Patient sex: F
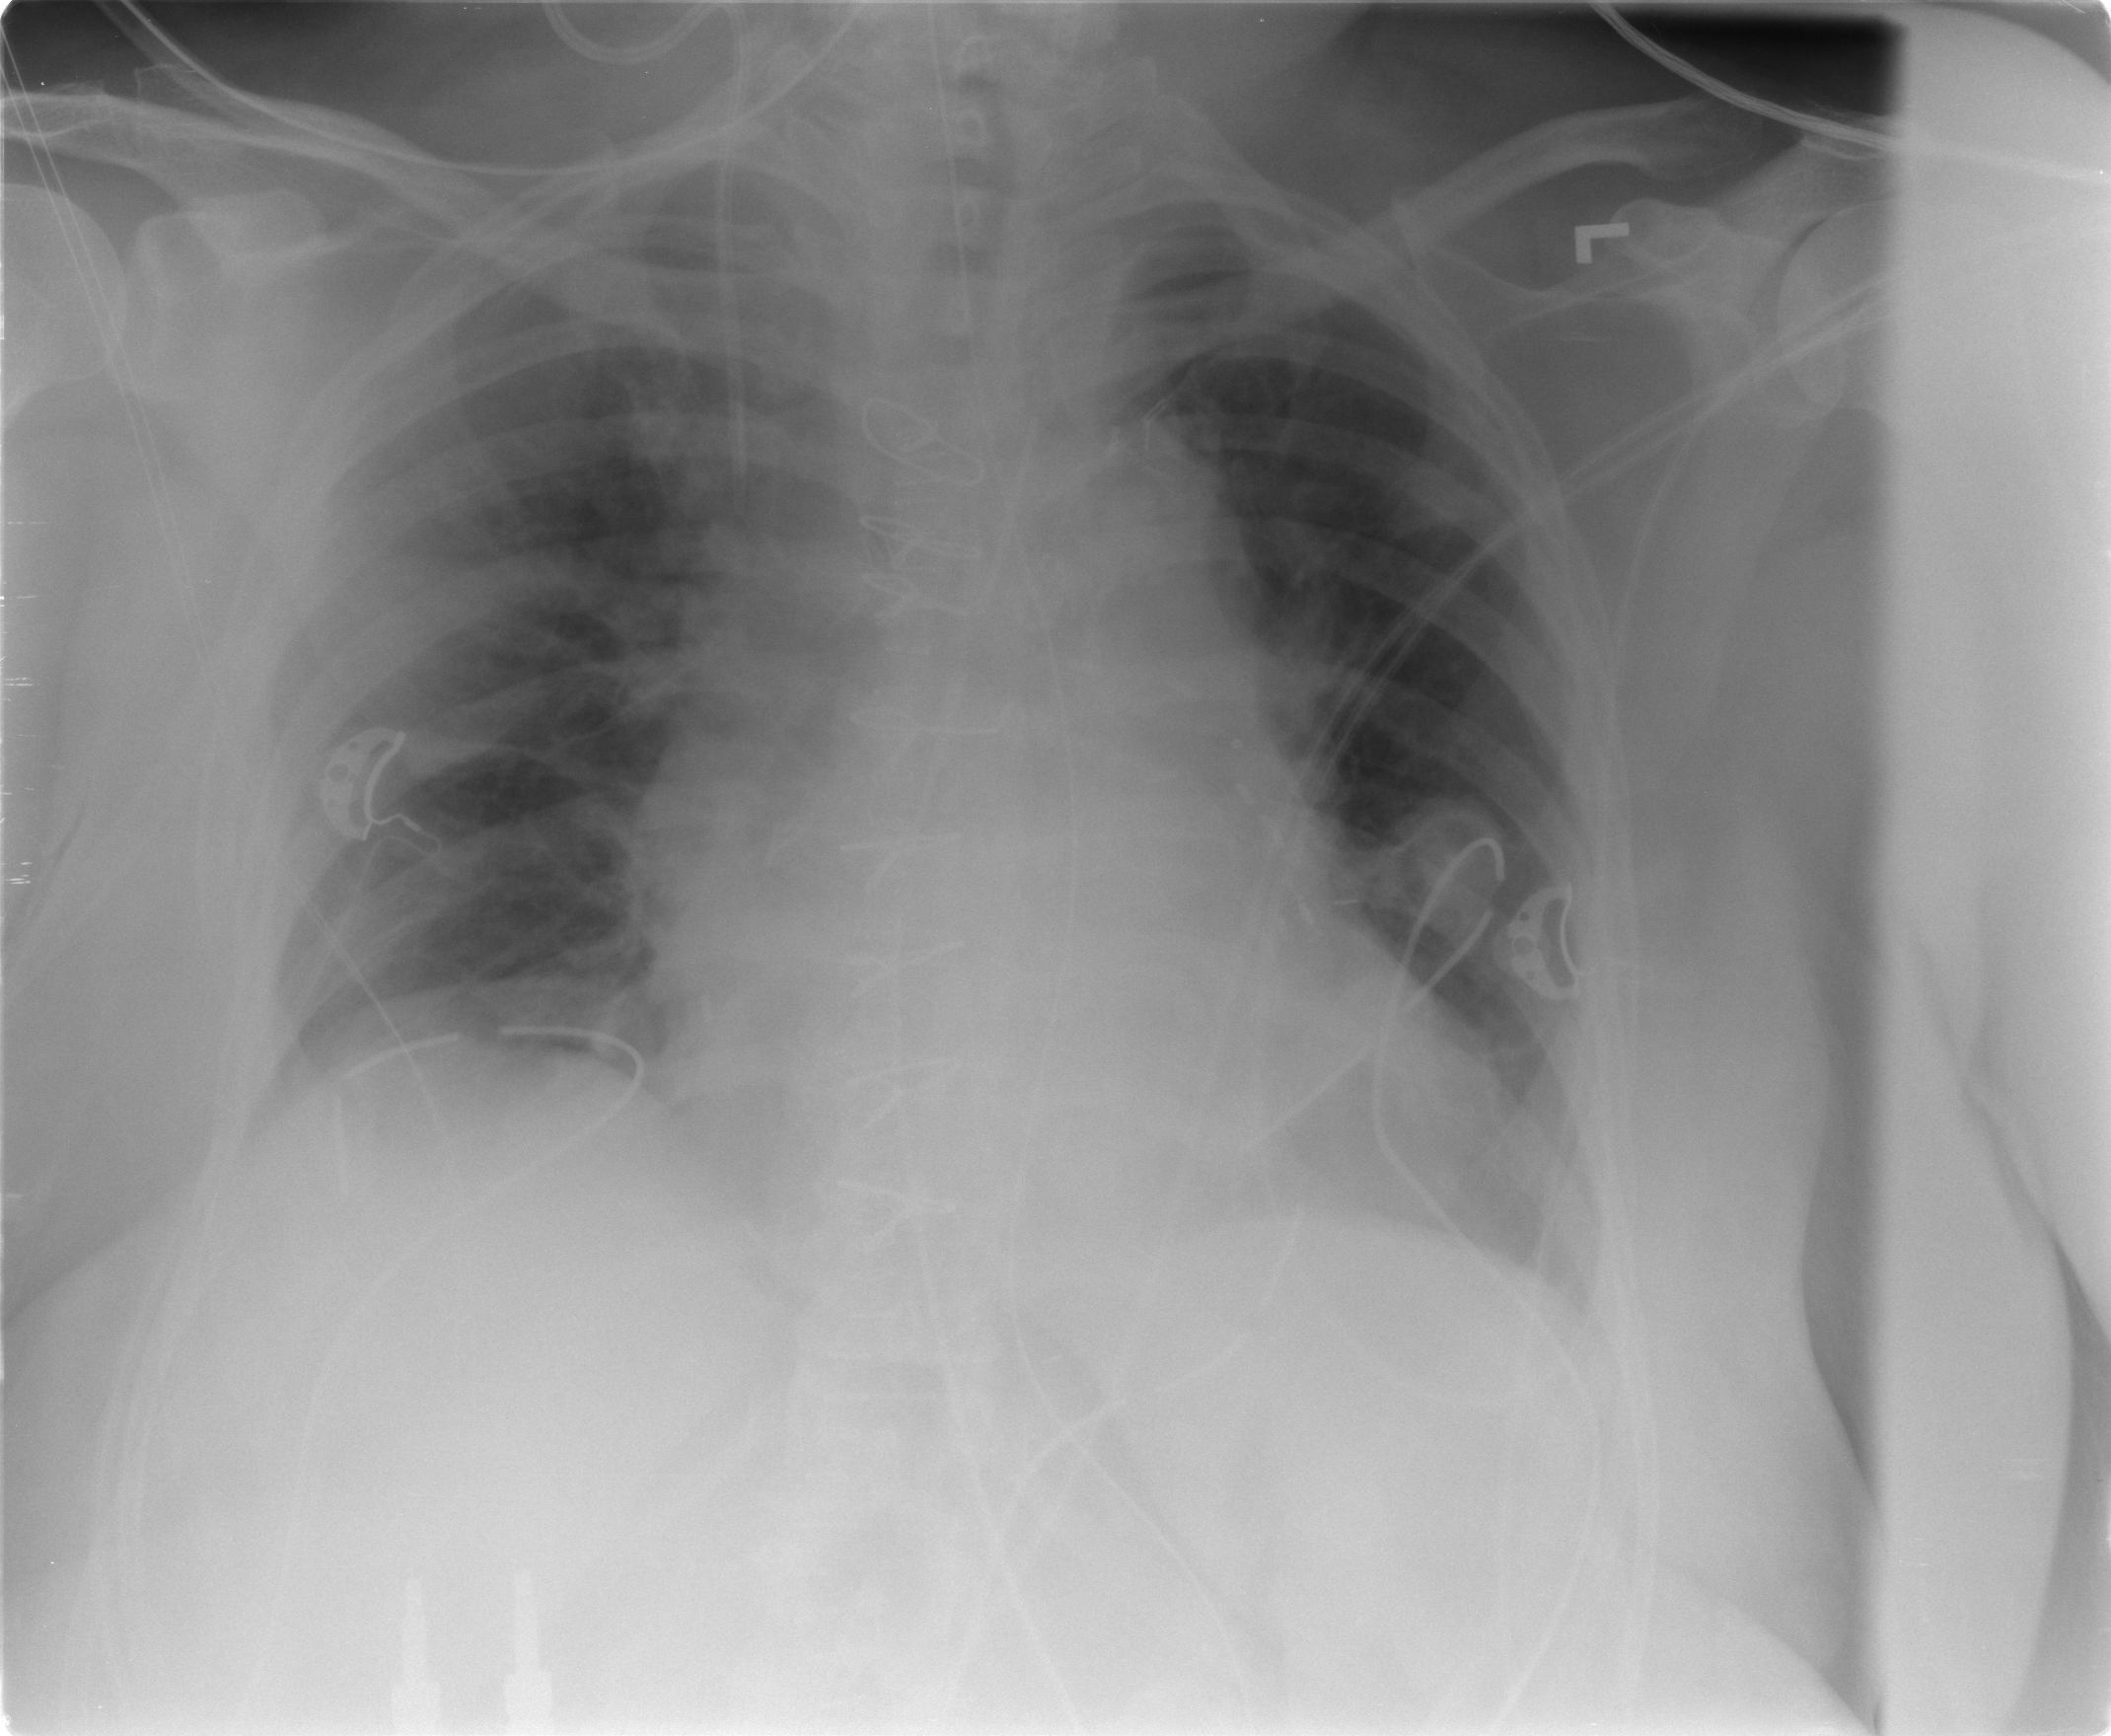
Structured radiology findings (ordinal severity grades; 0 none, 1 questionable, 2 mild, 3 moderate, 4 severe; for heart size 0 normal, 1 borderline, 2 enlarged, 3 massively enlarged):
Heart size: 1
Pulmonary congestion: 1
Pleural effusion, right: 2
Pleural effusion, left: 1
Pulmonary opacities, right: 0
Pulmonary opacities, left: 2
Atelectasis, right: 2
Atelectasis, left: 2